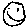
Label: smiley face